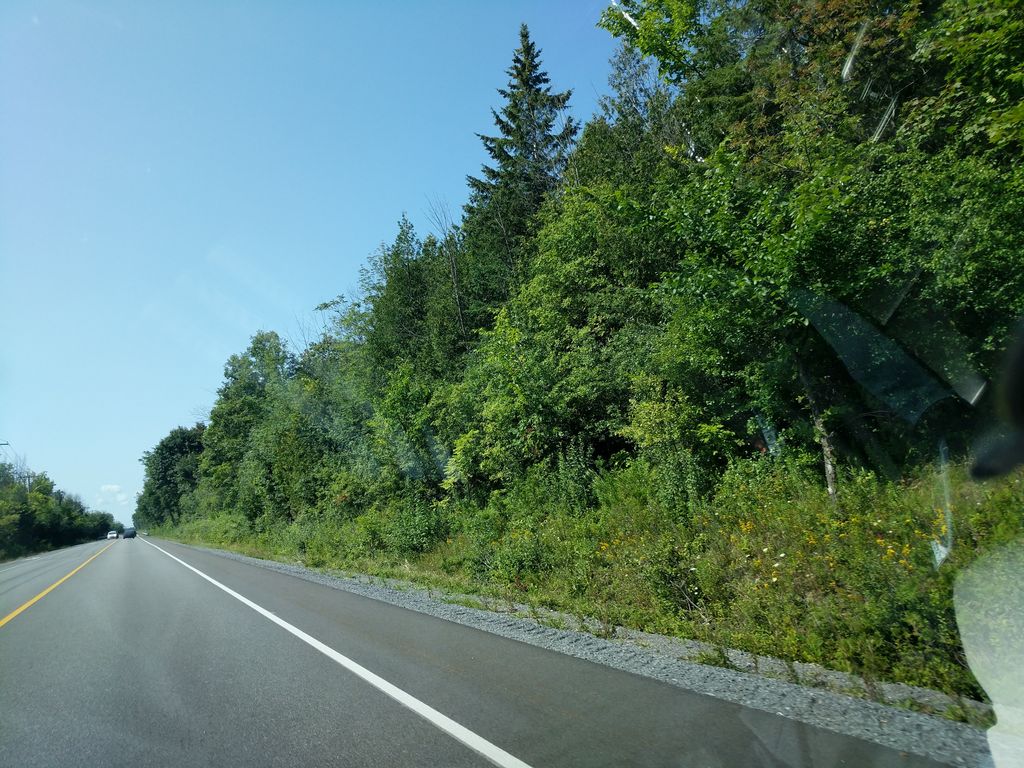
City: ottawa-gatineau